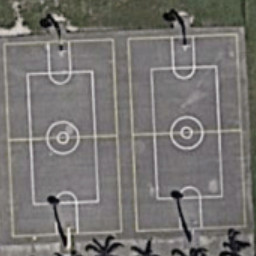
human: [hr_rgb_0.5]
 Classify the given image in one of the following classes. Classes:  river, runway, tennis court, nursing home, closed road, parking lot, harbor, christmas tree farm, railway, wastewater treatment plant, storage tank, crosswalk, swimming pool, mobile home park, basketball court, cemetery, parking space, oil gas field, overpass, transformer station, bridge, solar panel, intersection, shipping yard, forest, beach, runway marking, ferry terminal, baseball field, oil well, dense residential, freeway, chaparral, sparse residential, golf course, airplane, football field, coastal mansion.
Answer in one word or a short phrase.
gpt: basketball court